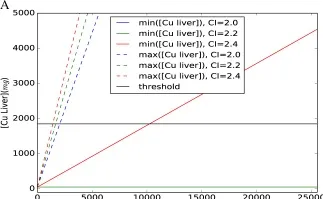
Copper accumulations predicted by the FN model a; Maximum and minimum level of copper accumulations for different daily intakes. Red/green/blue lines refer to daily copper intakes of 2.0/2.2/2.4 mg. Maximum/minimum accumulations are represented with dotted/solid lines. The minimum accumulations for 2.0 mg/day and 2.2 mg/day copper intakes are constant and have the same profile. The black line at 1850 mg represents the diagnostic threshold.
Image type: chart (chart)